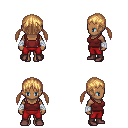
a pixel art fantasy rpg character, female body template, human, dark skin, maroon pirate shirt, red pants, light blonde twin-tailed hairstyle, white cloth bandages, maroon shoes, four views (front, back, left, right), 2x2 character sprite sheet, small pixel art, hard edges, no anti-aliasing